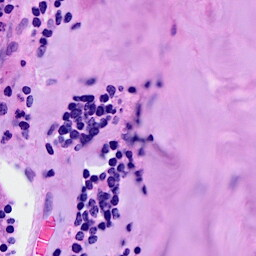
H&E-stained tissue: Breast